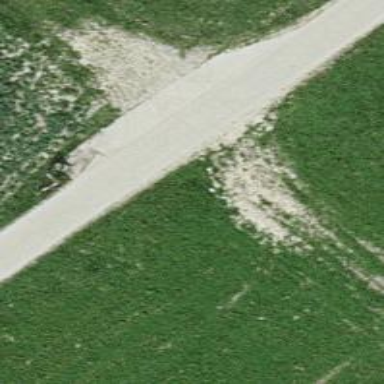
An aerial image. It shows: Residential road paved with concrete.